Question: I'm successfully retrieving data from the server, but in processing the response, I can't seem to access certain properties of each object. No clue what the problem is.
My combobox successfully loads and displays each item, including the title, genre, and year. I can't seem to display the other properties.
I realize that each one-word property (like 'title') is displaying, while multi-word properties (like 'item_id') are not, which is why I tried using both 'itemId' and 'item_id', but no luck. Any thoughts?
(search view)
I've been playing with the syntax in the getInnerTpl function - I know it looks a little strange.
'''
// Search results view
Ext.define('LibApp.view.librarian.actions.Search', {
extend: 'Ext.form.Panel',
alias: 'widget.librariansearch',
id: 'librariansearch',
require: [
'Ext.form.field.Text',
'Ext.Button',
'Ext.layout.container.Anchor',
'Ext.form.field.ComboBox'
],
title: 'Search Results',
layout: {
type: 'anchor'
},
defaults: {
margin: '10px'
},
autoScroll: true,
items: [
{
xtype: 'combo',
id: 'searchcombo',
store: 'Items',
displayField: 'title',
anyMatch: true,
typeAhead: true,
typeAheadDelay: 0,
hideLabel: true,
enableKeyEvents: true,
hideTrigger:true,
anchor: '100%',
margin: '10px',
emptyText: 'Enter an Item Title',
listConfig: {
loadingText: 'Searching...',
emptyText: 'No matching items found.',
// Custom rendering template for each item
getInnerTpl: function(displayField) {
return '<span><b>{title}</b></span>' +
'<br>displayField: {displayField}' +
'<br>itemType: {itemType} | item_type: {item_type} | itemId: {itemId} | item_id: {item_id}' +
'<br>Item Type: {itemType} | Quantity Available: {quantityAvailable} | Year: {year}' +
'<br>Item ID: {itemId} | Genre: {genre} | Call Number: {callNumber}';
},
listeners: {
// on itemclick, open window showing item details
itemclick: function(list, record) {
var resWin = Ext.create('Ext.window.Window', {
x: 100,
renderTo: 'librariancenter',
title:'Item Details',
height: 200,
width: 400,
layout: 'fit',
html: '<div><h3> ' + record.title + '</h3>' +
' Item Type: ' + record.itemType + ' | Quantity Available: ' + record.quantityAvailable + '<br>' +
' Genre: ' + record.genre + ' | Call Number: ' + record.callNumber + '</div>',
buttons: [
{
text: 'Reserve Item',
handler: function(button, evt){
// Show reserveitem view
list.up('librariancenter').getLayout().setActiveItem('reserveitem');
// Autofill fields
Ext.getCmp("reserveitem").getForm().findField("item_id").setValue(record.get("item_id"));
Ext.getCmp("reserveitem").getForm().findField("title").setValue(record.get("title"));
// Close item detail window
resWin.close();
}
},
],
});
resWin.show();
}
},
pageSize: 10
} // end listConfig
},
{
xtype: 'component',
style: 'margin-top:10px',
html: 'Live search requires a minimum of 4 characters.',
padding: '10px'
}
]
});
'''
(in the console below, you can see the response)

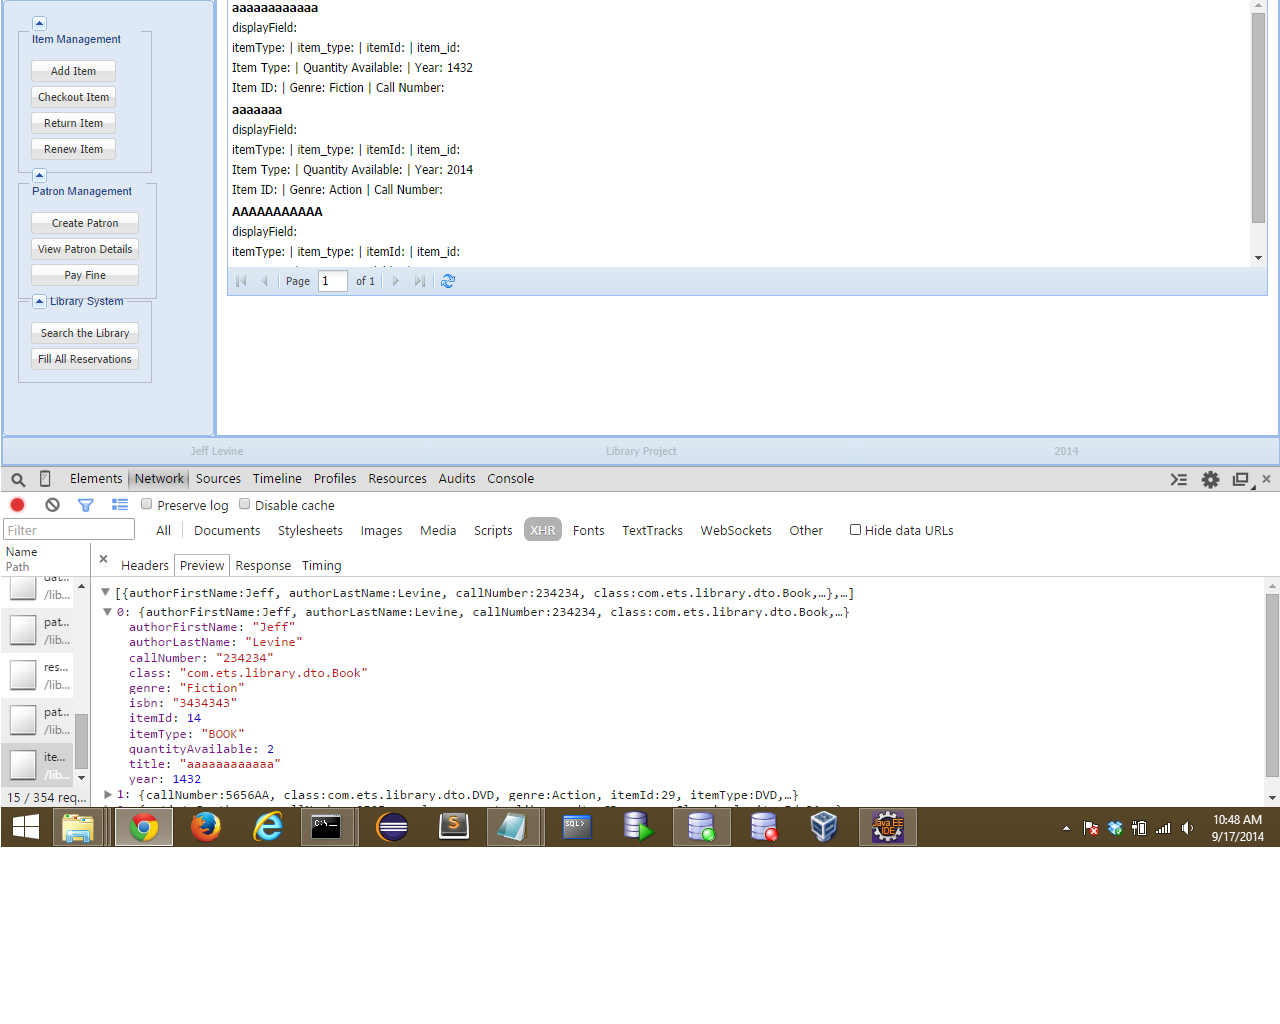
Answer: FYI - found the issue. My syntax in the model followed the pattern 'multiple_word' rather than standard camelCase, causing a mismatch. Changing the fields in the model solved the problem.